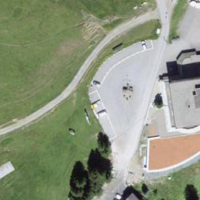
EUNIS habitat code: 55
Species observed at this site:
Medicago sativa
Tussilago farfara
Geum montanum